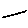
Label: line